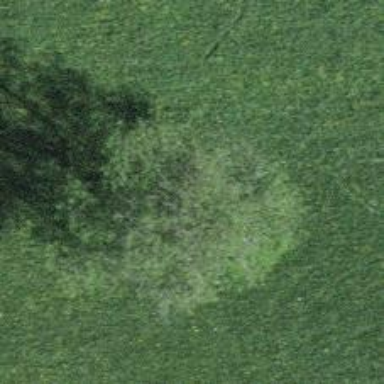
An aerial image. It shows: Agricultural area with broadleaved deciduous trees.